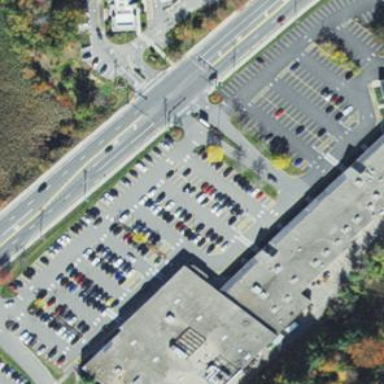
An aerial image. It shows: Parking area with surface.